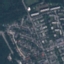
Land use / land cover: Residential